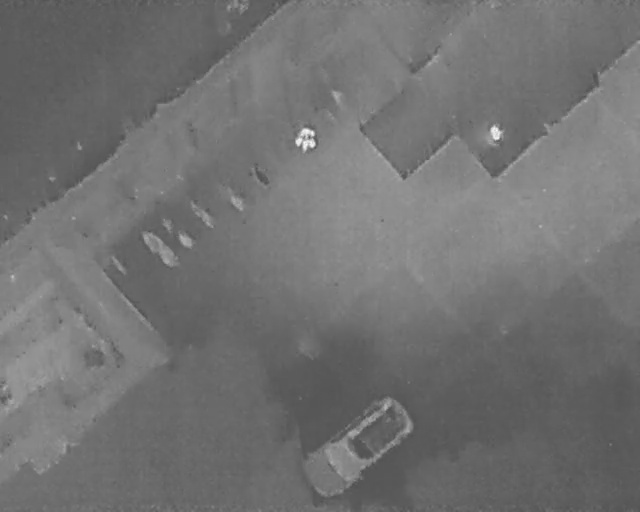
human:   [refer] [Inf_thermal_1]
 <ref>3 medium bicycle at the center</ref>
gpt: <box>[[38, 33, 42, 35, 143], [34, 37, 38, 39, 143], [28, 40, 34, 43, 143]]</box>

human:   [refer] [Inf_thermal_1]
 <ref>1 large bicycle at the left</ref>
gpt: <box>[[20, 46, 28, 49, 137]]</box>

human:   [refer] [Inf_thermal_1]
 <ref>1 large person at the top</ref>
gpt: <box>[[45, 24, 49, 29, 2]]</box>